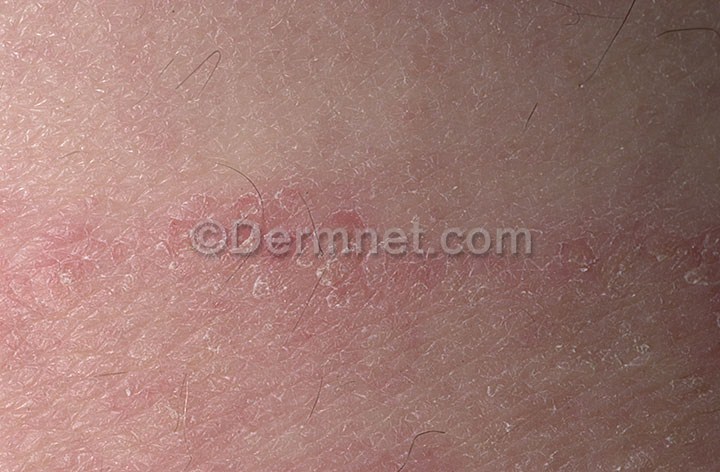
Disease: Tinea Ringworm Candidiasis and other Fungal Infections